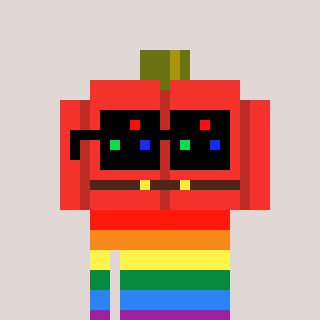
a pixel art character with square black sunglasses, a pumpkin-shaped head and a orange-colored body on a warm background